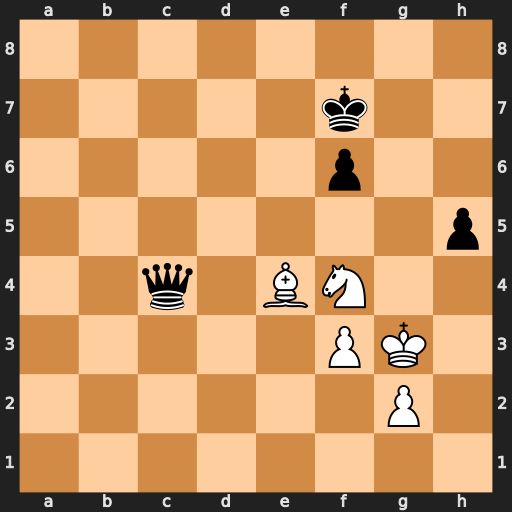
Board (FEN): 8/5k2/5p2/7p/2q1BN2/5PK1/6P1/8
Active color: w
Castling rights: -
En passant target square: -
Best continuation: Bd5+ Qxd5 Nxd5